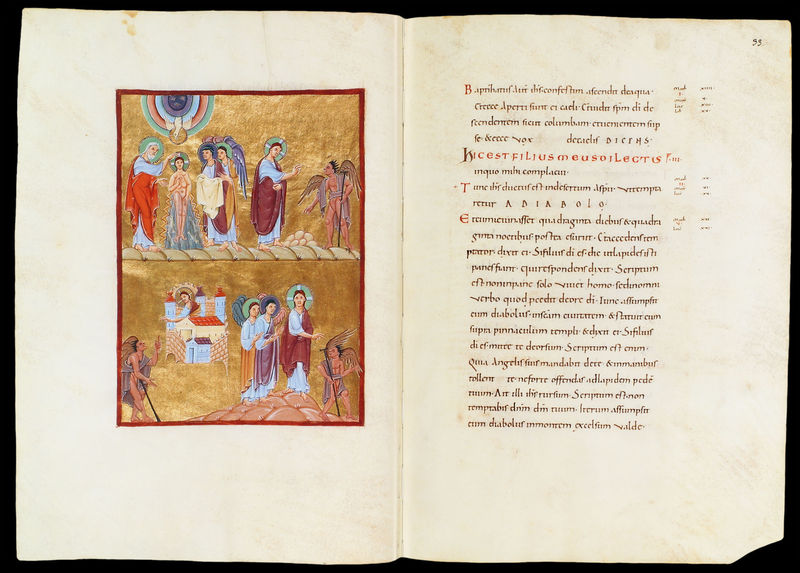
Titel: Evangeliar Ottos III.
Institution: München, Bayerische Staatsbibliothek
Schlagwörter: berg, nackt, fluss, menschen, szene, gebäude, rot, malerei, johannes, taube, täufer, bild, kirche, gold, engel, schrift, figuren, buch, druck, seite, illustration, text, buchseite, heiligenschein, nimbus, jesus, teufel, mittelalter, heilige, heilig, taufe, miniatur, goldgrund, handschrift, latein, jordan, buchmalerei, doppelseite, codex, perikopenbuch, reichenau